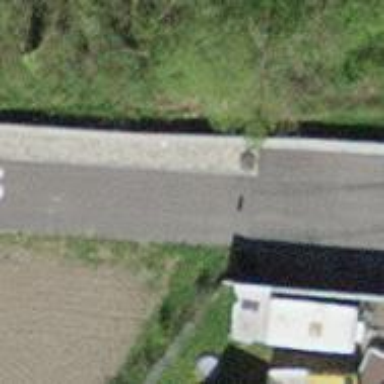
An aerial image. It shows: Bollard barrier.